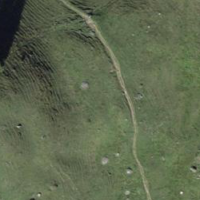
EUNIS habitat code: 23
Species observed at this site:
Campanula barbata
Plantago major